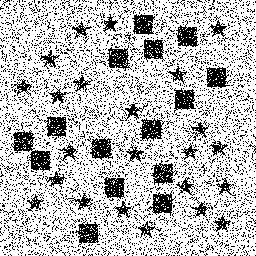
Squares: 15
Triangles: 0
Stars: 23
Total shapes: 38